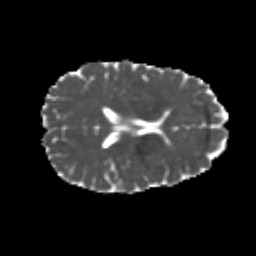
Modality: MD
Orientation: axial
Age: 20
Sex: female
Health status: healthy
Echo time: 0.074 s